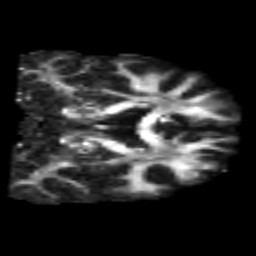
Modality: FA
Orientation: coronal
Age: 35
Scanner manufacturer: philips
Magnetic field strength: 3 T
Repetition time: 8.582 s
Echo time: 0.1273 s